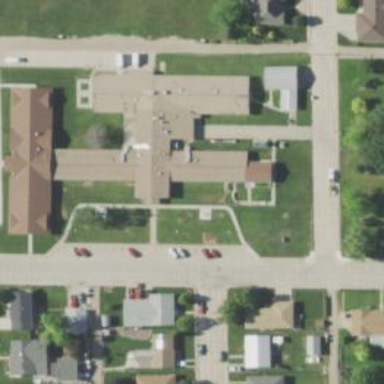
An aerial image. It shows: Nursing home.